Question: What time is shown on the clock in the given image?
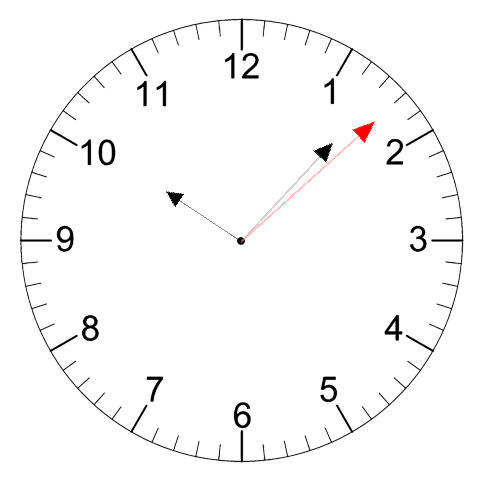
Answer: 10:07:08